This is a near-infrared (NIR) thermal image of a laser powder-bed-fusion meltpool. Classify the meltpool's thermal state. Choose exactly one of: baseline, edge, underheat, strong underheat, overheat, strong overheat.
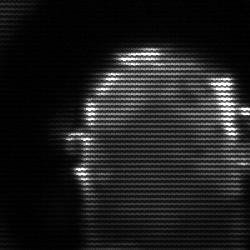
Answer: baseline